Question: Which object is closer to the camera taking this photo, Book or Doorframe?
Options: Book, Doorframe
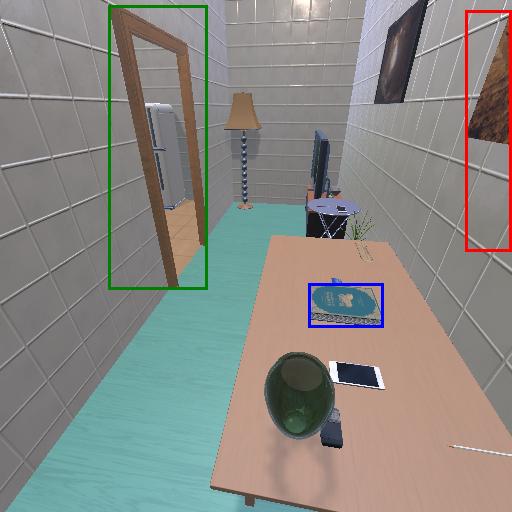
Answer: Book